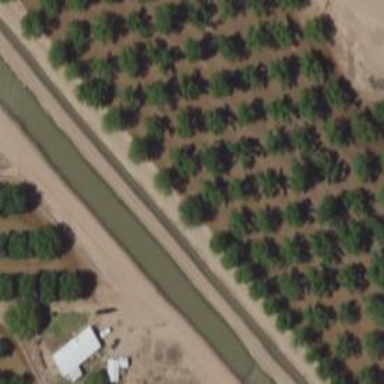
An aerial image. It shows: Irrigation canal designed for service purposes.